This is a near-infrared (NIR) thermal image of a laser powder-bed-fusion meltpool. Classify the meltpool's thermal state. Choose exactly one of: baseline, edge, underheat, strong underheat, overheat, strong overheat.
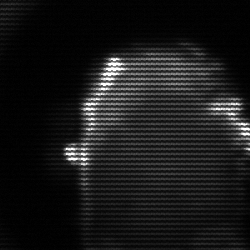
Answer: baseline